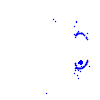
Particle: electron